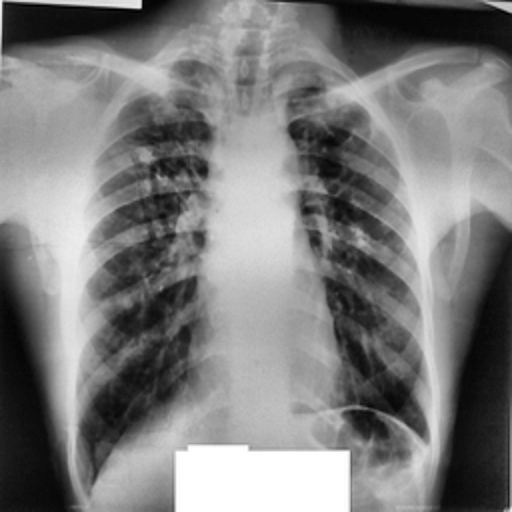
Finding: TUBERCULOSIS